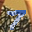
Label: 7